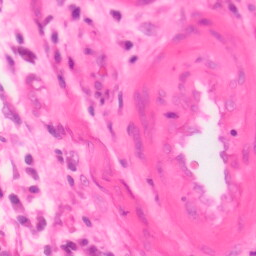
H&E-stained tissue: Colon